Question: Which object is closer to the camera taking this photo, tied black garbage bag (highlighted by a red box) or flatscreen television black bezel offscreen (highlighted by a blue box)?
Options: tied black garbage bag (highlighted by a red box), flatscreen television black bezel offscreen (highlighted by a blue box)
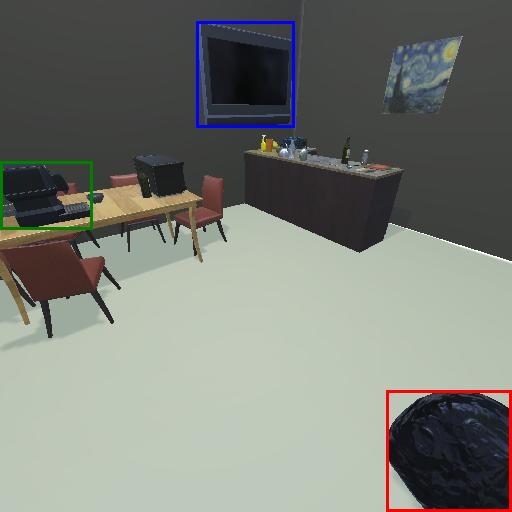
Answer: tied black garbage bag (highlighted by a red box)